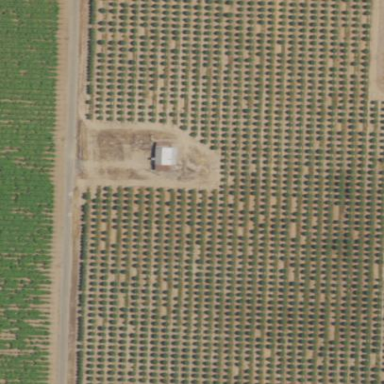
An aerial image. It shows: Vineyard on agricultural properties.